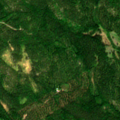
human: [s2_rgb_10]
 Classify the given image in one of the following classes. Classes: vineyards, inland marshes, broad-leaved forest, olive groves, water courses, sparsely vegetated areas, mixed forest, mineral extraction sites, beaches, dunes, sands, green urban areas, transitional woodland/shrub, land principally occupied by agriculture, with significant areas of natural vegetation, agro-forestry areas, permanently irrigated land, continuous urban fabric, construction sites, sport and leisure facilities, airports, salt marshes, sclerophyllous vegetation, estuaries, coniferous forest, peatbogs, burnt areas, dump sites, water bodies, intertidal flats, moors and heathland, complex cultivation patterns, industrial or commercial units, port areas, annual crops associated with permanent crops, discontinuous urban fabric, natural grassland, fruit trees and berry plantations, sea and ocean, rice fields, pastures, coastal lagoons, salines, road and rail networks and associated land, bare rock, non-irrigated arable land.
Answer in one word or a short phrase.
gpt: coniferous forest, mixed forest